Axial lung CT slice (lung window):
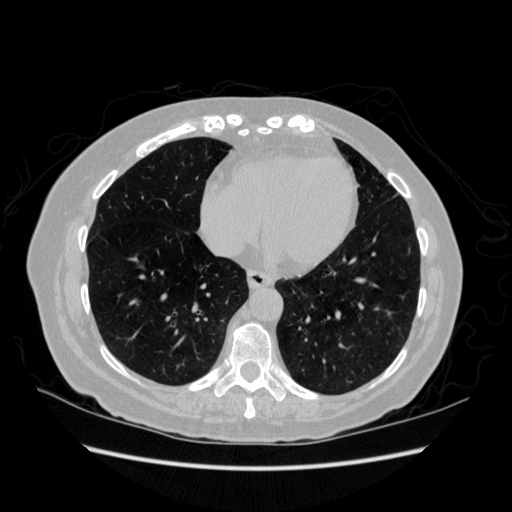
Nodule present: no